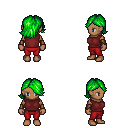
a pixel art fantasy rpg character, female body template, human, dark skin, maroon sleeveless shirt, red pants, green swoop hairstyle, cloth bracers, four views (front, back, left, right), 2x2 character sprite sheet, small pixel art, hard edges, no anti-aliasing